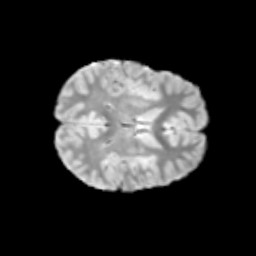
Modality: T2w
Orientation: axial
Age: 10
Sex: male
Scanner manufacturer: siemens
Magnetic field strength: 3 T
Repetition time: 3.8 s
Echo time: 0.07 s